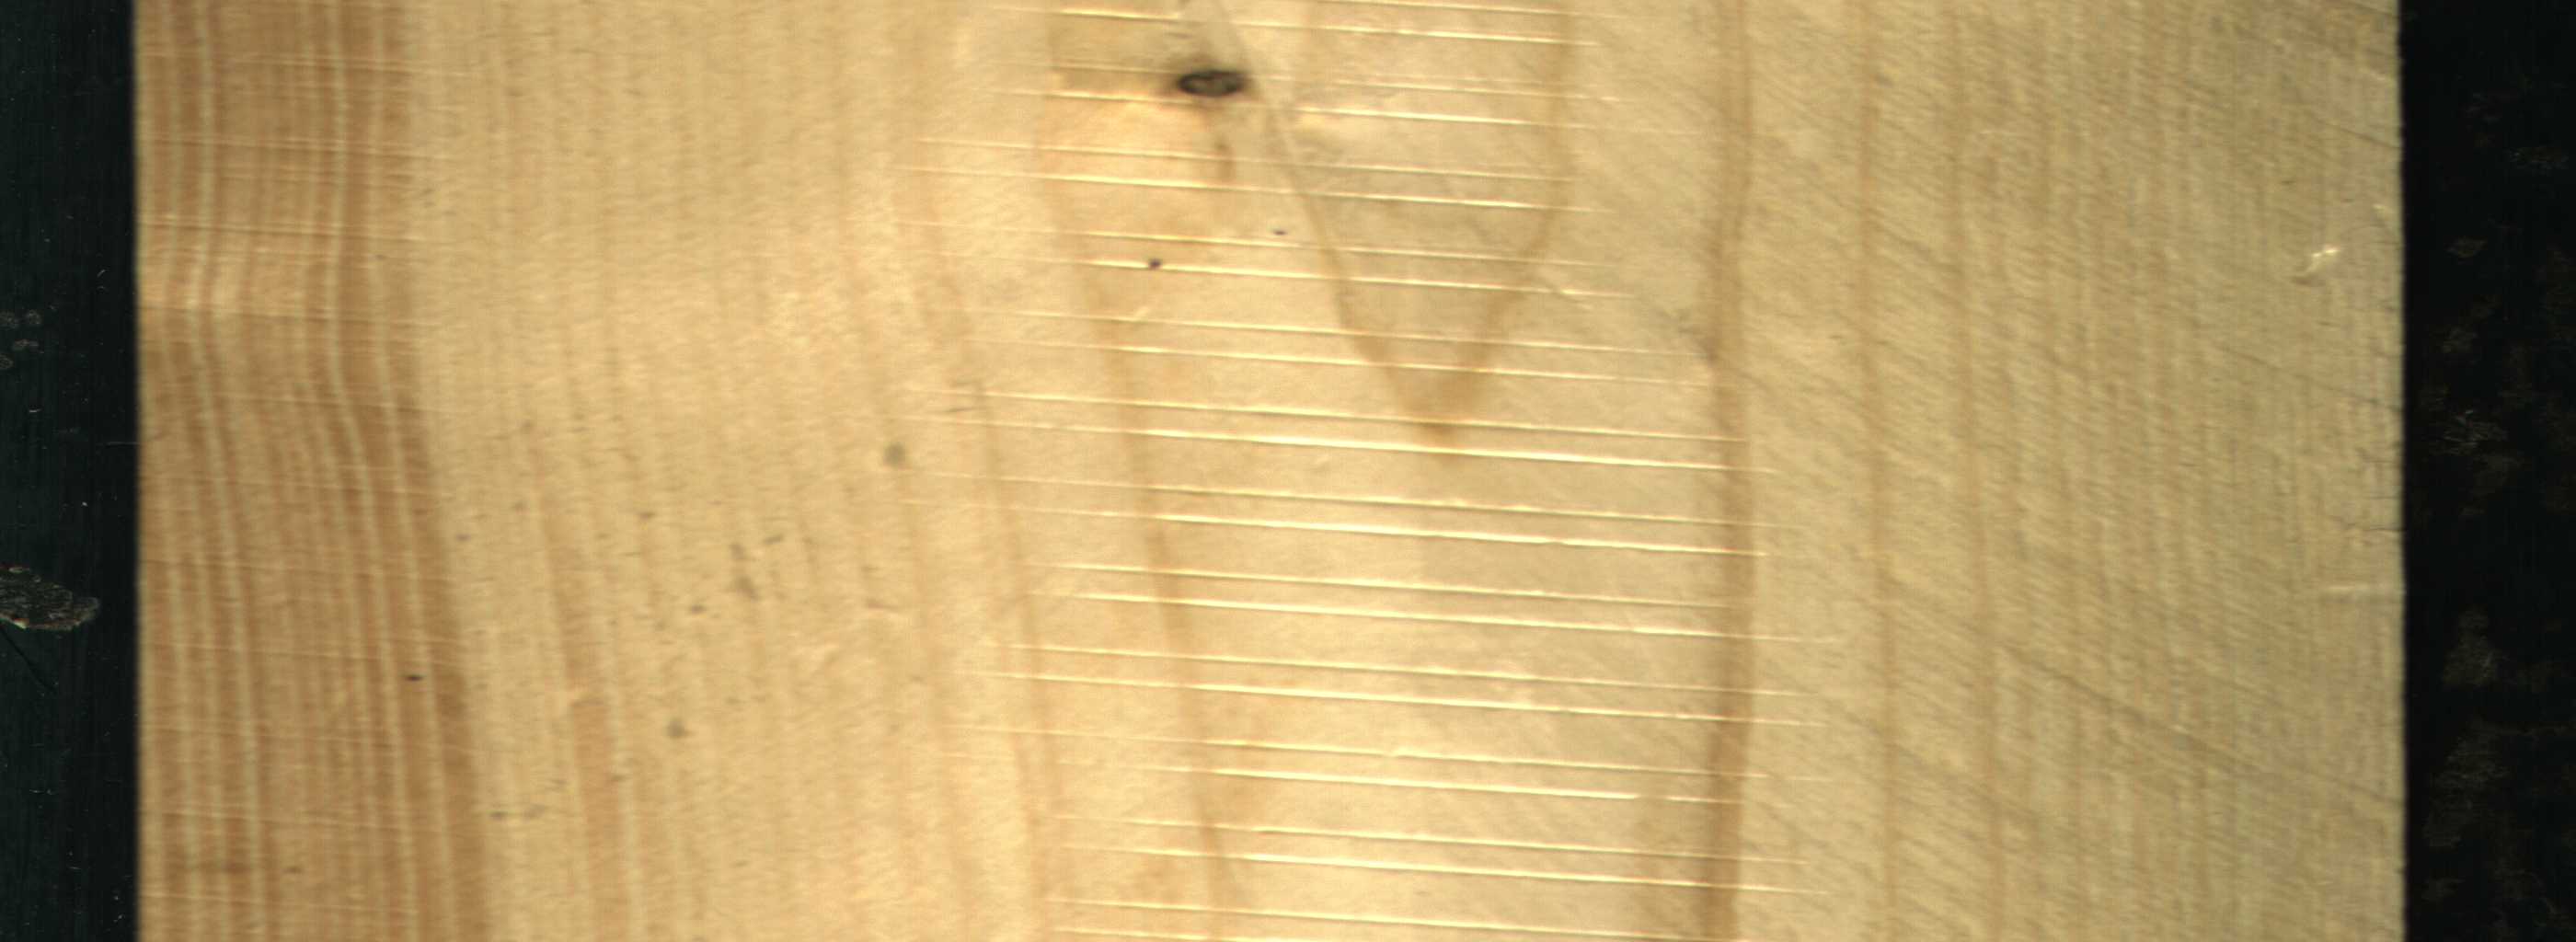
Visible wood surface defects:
Live_Knot